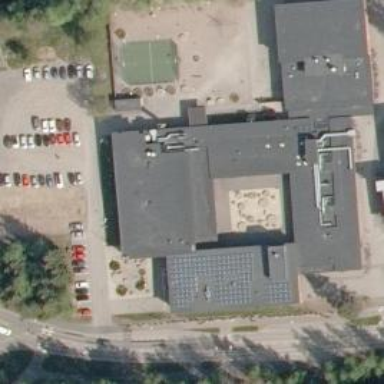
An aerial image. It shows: School.